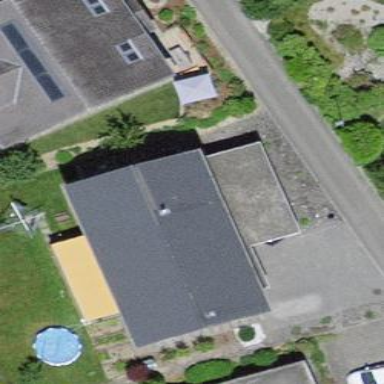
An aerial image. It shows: Residential building.